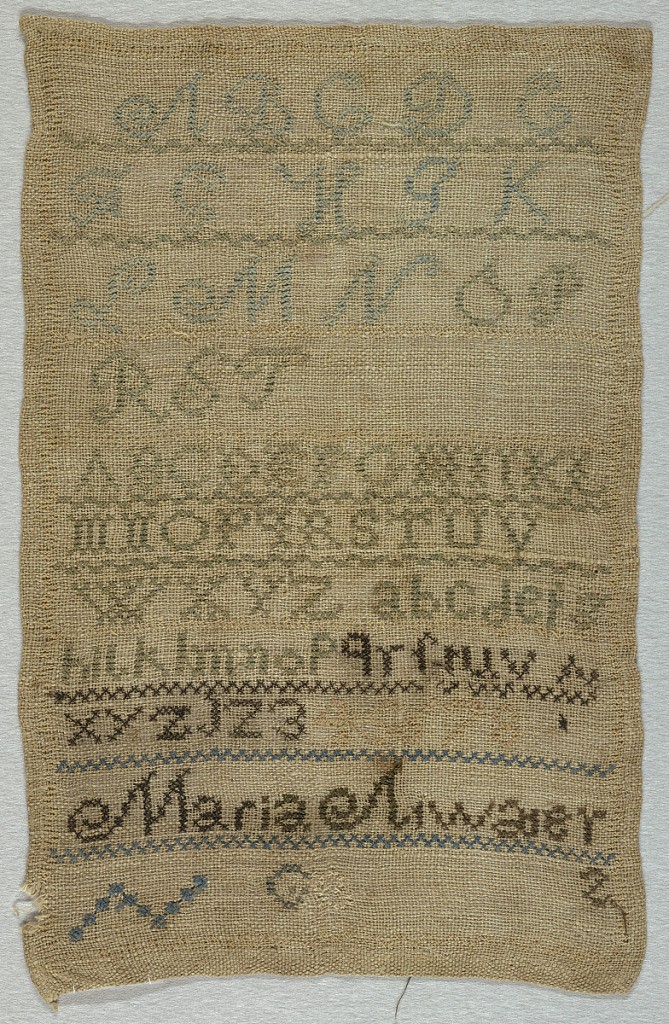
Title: Sampler
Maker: Maria Atwater, American
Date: early 19th century
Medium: cotton embroidery on linen foundation Technique: embroidered in cross stitch on plain weave
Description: Bands of alphabets and numerals separated by simple cross borders, with the inscription Maria Atwater. The lower band is unfinished. Embroidered in light blue, grey-green, pale yellow, and brownish-black.